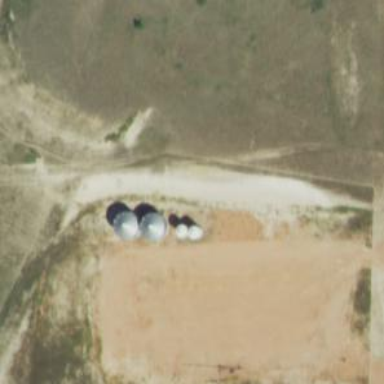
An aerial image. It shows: Silo.